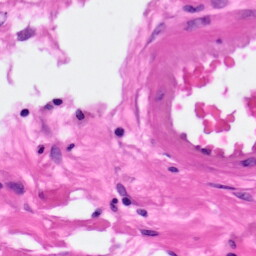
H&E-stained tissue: Pancreatic